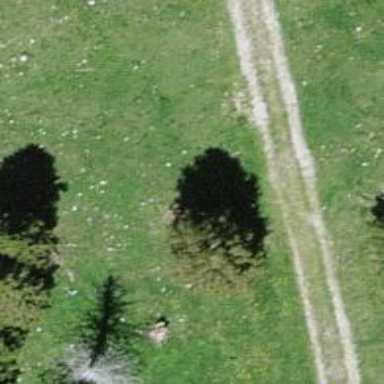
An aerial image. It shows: Evergreen tree with needle-leaved leaves.